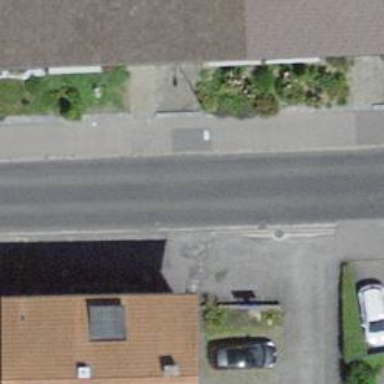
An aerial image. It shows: Residential road with asphalt surface and designated cycle lane.